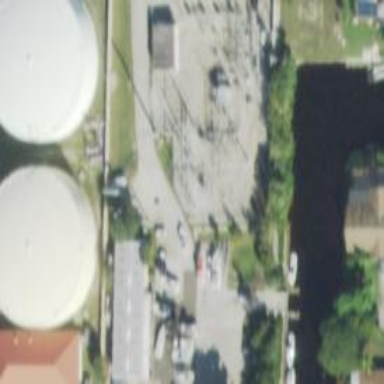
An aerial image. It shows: Switch for power supply.